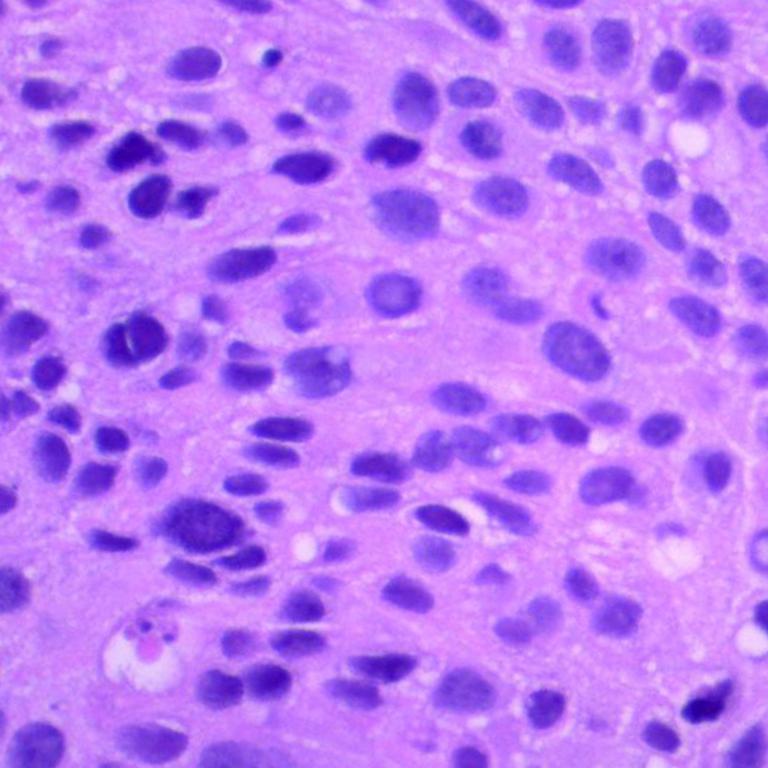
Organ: lung
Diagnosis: squamous carcinomas